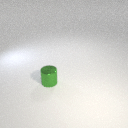
small green metal cylinder